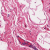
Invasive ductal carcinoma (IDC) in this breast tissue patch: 0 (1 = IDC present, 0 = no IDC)